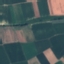
Land use / land cover: AnnualCrop